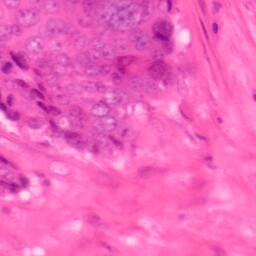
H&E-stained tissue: Colon